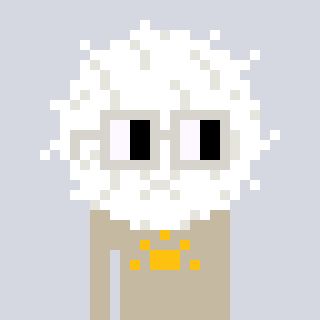
a pixel art character with square light gray glasses, a cottonball-shaped head and a bege-colored body on a cool background